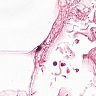
Metastatic tissue present: no